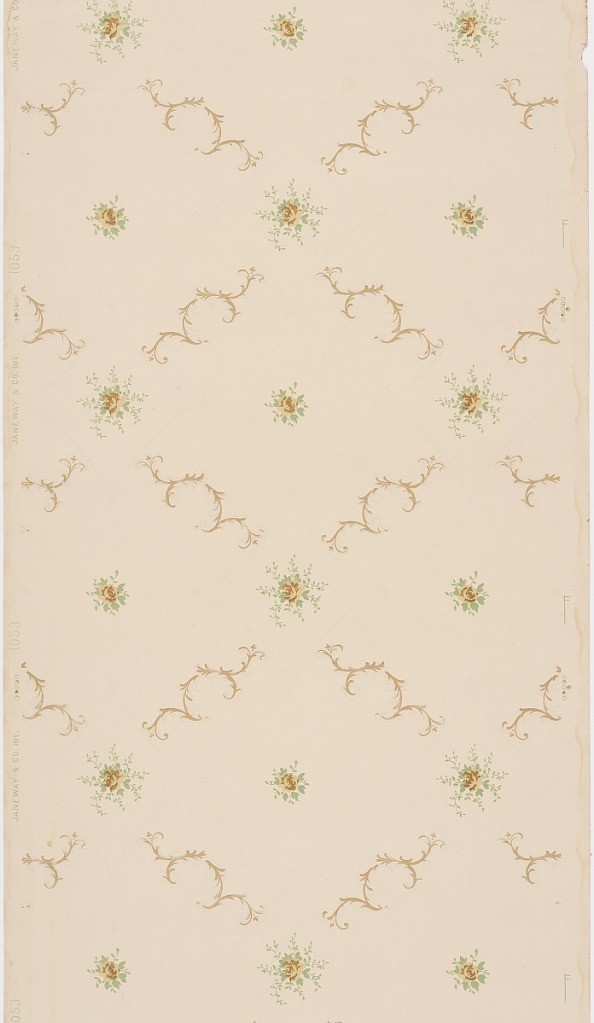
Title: Ceiling paper
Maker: Janeway & Co. Inc., New Brunswick, New Jersey, 1848 - 1914
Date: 1905–1915
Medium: Machine-printed paper, liquid mica
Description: Thin foliate scrolls create large trellis pattern of diamond shaped cells.  A rose blossom surrounded by leafy sprays sits at the center and four intersecting points of each diamond cell. Roses are printed in beige, leaves in light green, foliate scrolls in metallic gold on tan background.